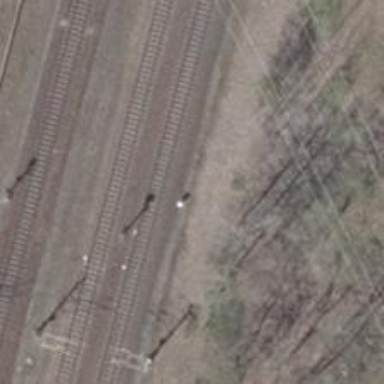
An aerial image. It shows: Railway signal.